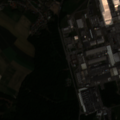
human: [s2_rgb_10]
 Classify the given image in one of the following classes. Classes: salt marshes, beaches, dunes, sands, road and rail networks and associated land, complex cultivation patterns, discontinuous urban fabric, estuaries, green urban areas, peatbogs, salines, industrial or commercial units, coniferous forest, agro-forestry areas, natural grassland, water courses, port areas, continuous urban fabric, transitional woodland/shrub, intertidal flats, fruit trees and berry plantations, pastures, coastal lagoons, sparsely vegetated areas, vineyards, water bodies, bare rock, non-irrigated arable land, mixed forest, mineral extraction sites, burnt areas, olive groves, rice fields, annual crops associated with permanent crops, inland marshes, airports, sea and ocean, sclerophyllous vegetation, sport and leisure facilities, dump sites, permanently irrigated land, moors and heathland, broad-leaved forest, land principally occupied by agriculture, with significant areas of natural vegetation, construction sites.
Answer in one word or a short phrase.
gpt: discontinuous urban fabric, industrial or commercial units, non-irrigated arable land, pastures, broad-leaved forest, coniferous forest